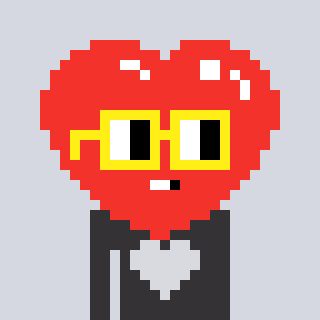
a pixel art character with square yellow glasses, a heart-shaped head and a grayscale-colored body on a cool background